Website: macys
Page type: delivery-shipping
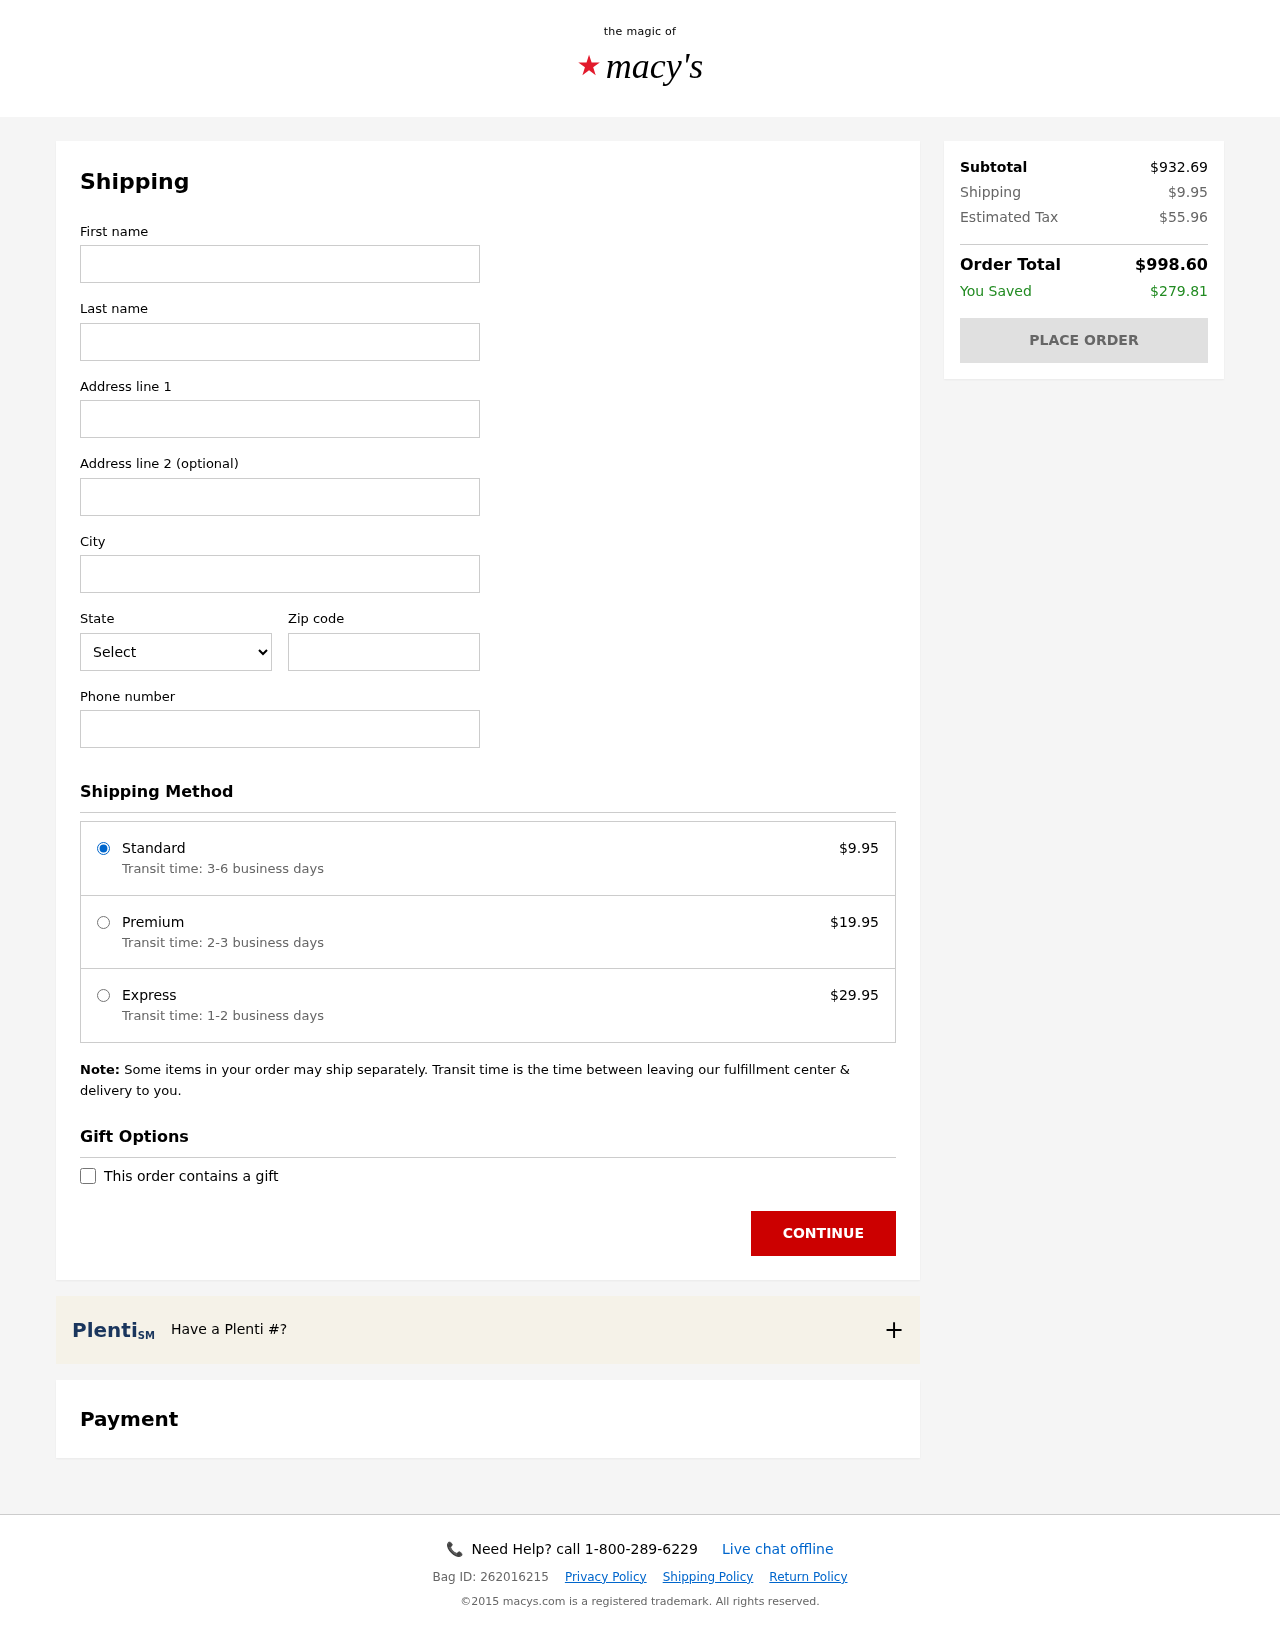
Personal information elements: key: PII_CITY
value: Abigailside
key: PII_FIRSTNAME
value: Kristy
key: PII_LASTNAME
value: Lane
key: PII_PHONE
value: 9619473074
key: PII_POSTCODE
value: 34586
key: PII_STATE_ABBR
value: NY
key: PII_STREET
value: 84127 Kristin Divide Suite 332
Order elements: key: ORDER_SHIPPING_COST
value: $9.95
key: ORDER_SHIPPING_PREMIUM
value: $19.95
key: ORDER_SHIPPING_EXPRESS
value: $29.95
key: ORDER_SUBTOTAL
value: $932.69
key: ORDER_TAX
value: $55.96
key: ORDER_TOTAL
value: $998.60
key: ORDER_SAVINGS
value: $279.81